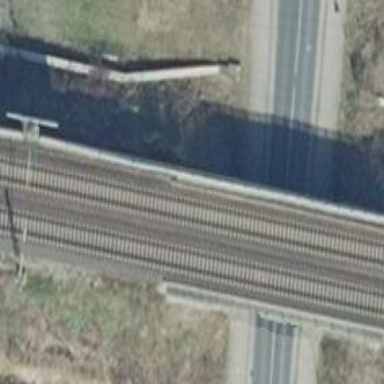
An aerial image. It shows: Railway bridge with electrified contact lines.